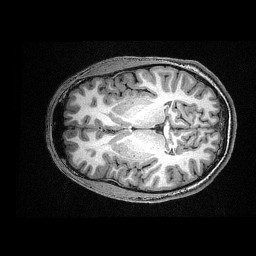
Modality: T1w
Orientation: axial
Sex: male
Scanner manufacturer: siemens
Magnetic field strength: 3 T
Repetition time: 2.3 s
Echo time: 0.00336 s